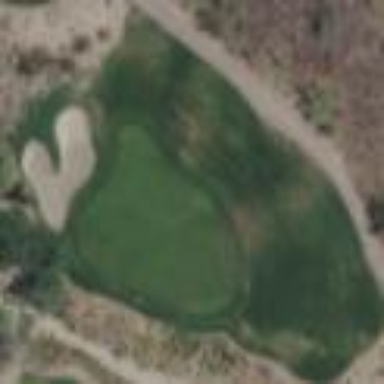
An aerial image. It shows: Golf rough area.